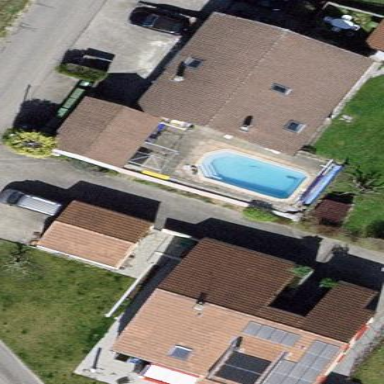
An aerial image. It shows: Simple house.